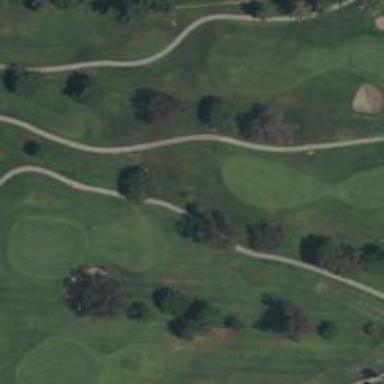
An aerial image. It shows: Golf hole.